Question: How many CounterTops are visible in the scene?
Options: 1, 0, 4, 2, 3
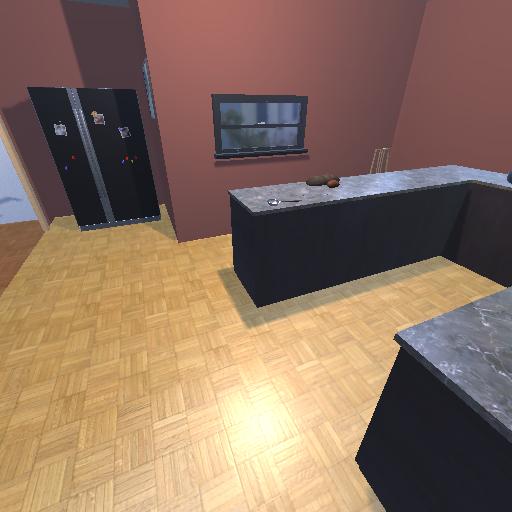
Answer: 1